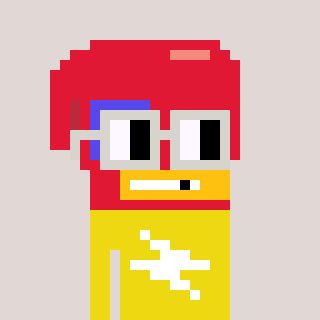
a pixel art character with square light gray glasses, a boxing glove-shaped head and a yellow-colored body on a warm background